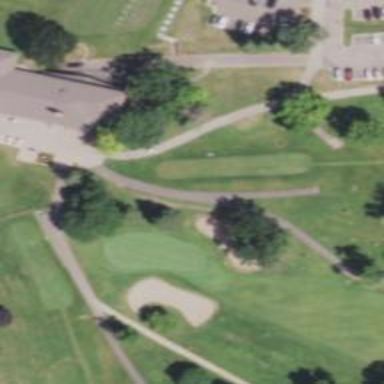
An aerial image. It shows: View of golf hole.